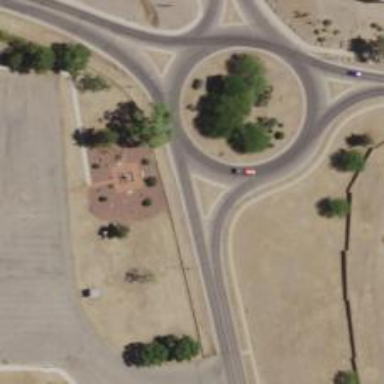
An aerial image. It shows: Secondary road around roundabout.